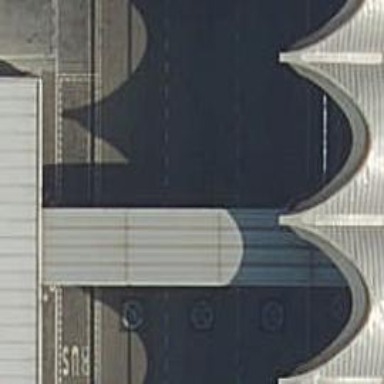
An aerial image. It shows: Airport gate.